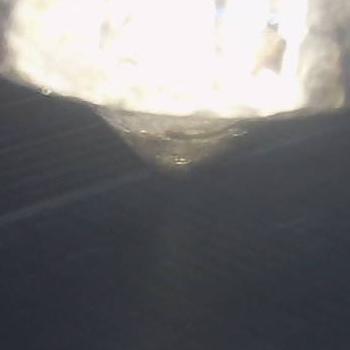
Flow rate: 300%